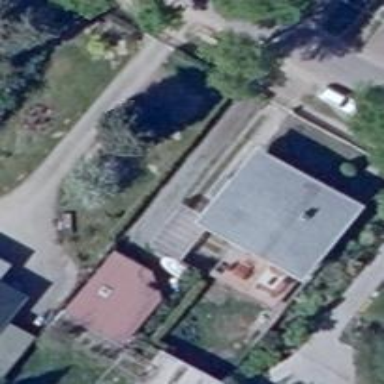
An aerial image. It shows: Detached building.